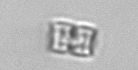
Label: Bacillariophyceae_morphotype1